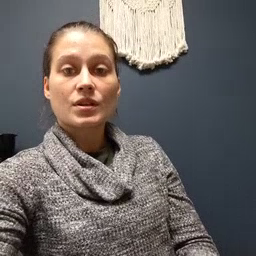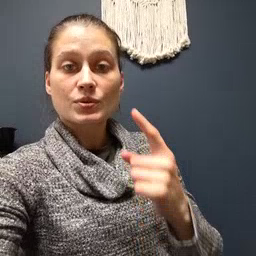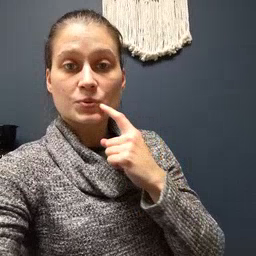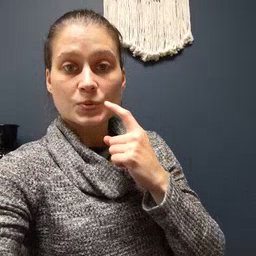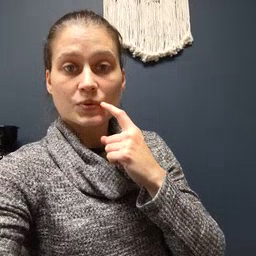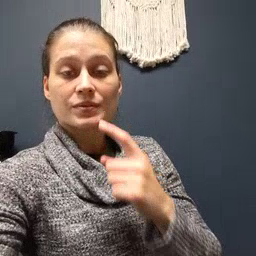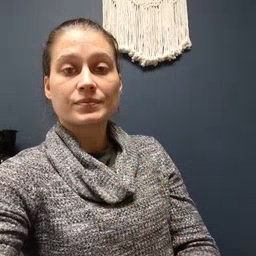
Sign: tooth